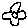
Label: flower